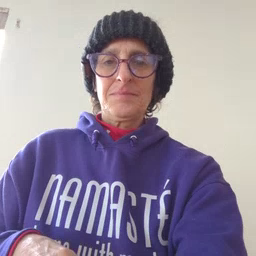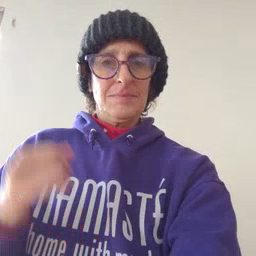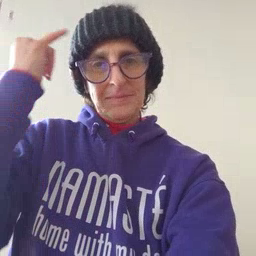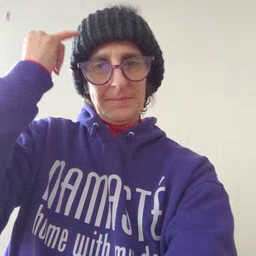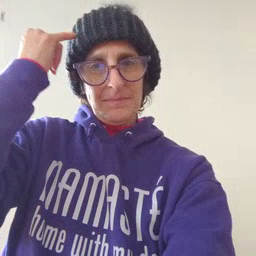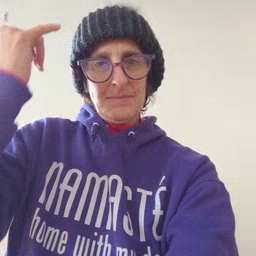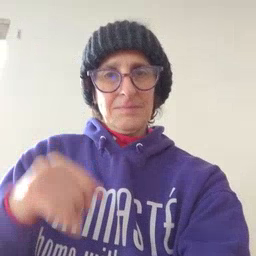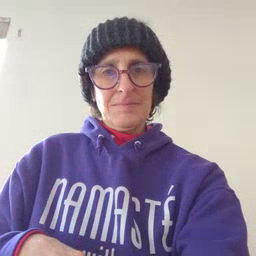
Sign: if